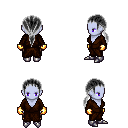
a pixel art fantasy rpg character, female body template, dark elf, purple skin, brown robe, gold greaves, gray ponytail hairstyle, gold gloves, metal boots, four views (front, back, left, right), 2x2 character sprite sheet, small pixel art, hard edges, no anti-aliasing